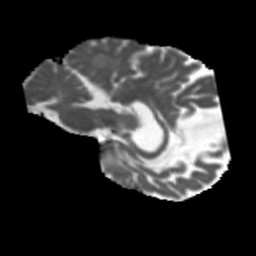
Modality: MD
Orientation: sagittal
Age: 57
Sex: male
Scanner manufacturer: siemens
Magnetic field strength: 3 T
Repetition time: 5.47 s
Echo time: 0.0854 s